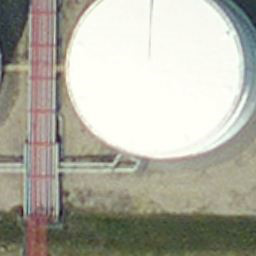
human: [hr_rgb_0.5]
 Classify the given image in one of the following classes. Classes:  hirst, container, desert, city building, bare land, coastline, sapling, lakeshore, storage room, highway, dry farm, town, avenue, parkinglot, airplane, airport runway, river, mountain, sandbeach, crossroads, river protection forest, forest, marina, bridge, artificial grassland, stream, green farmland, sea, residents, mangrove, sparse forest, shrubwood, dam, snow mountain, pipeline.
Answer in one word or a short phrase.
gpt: storage room